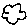
Label: cloud